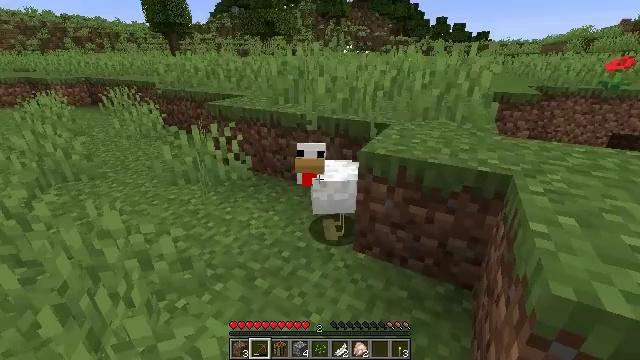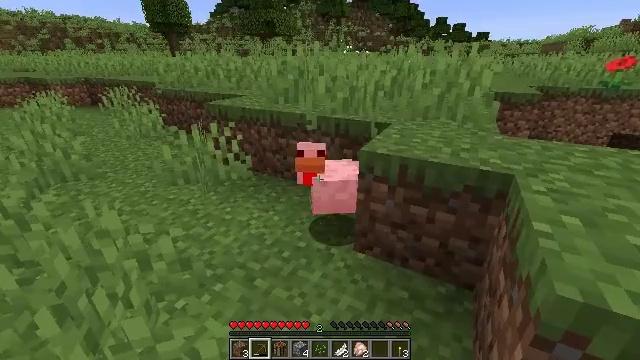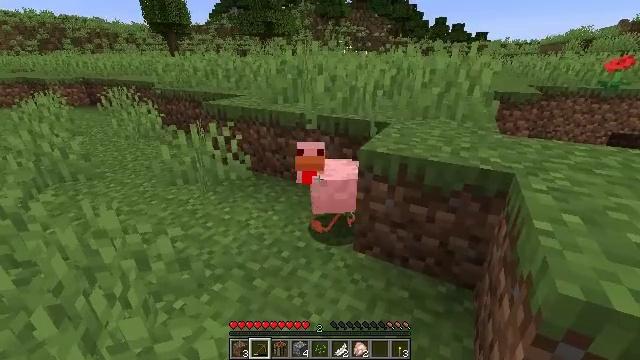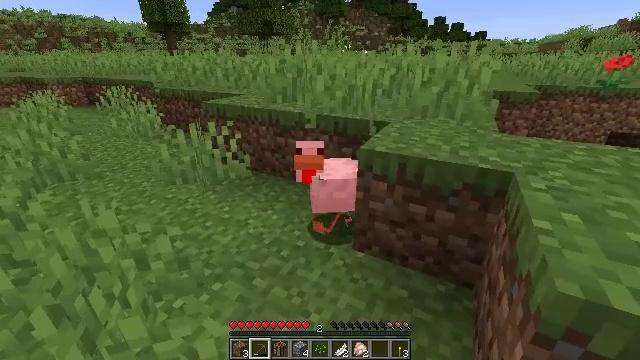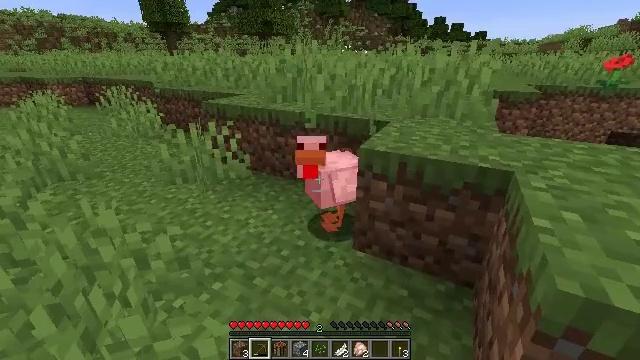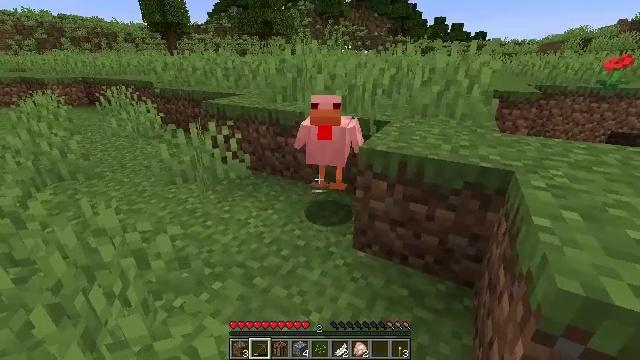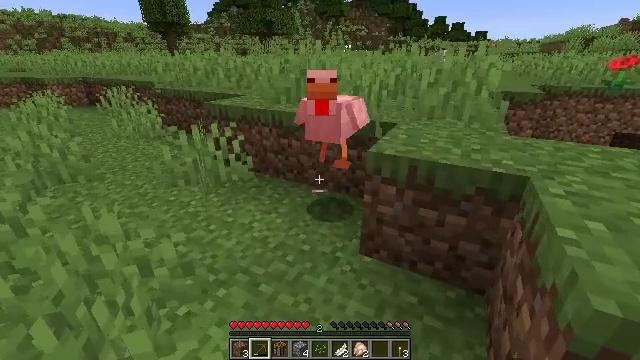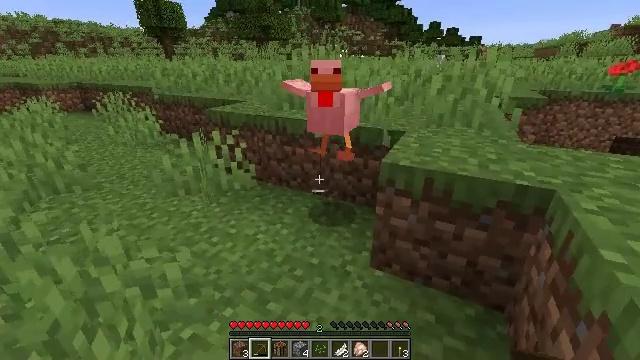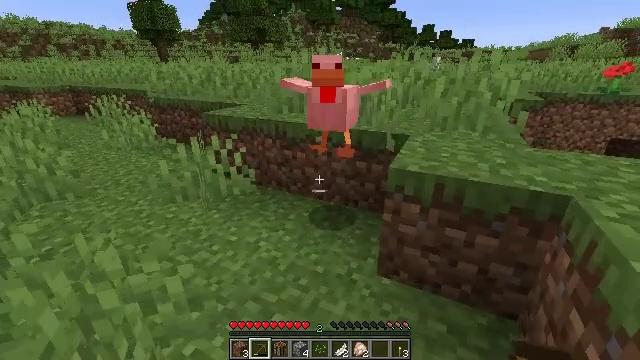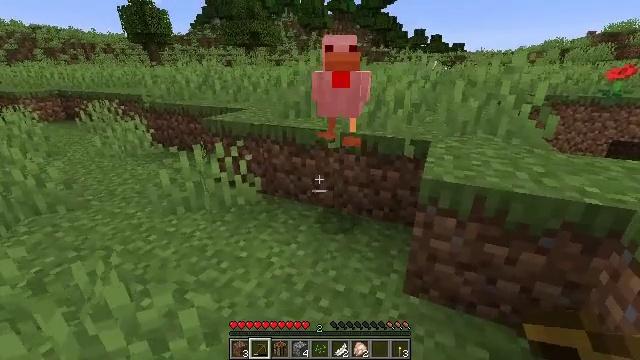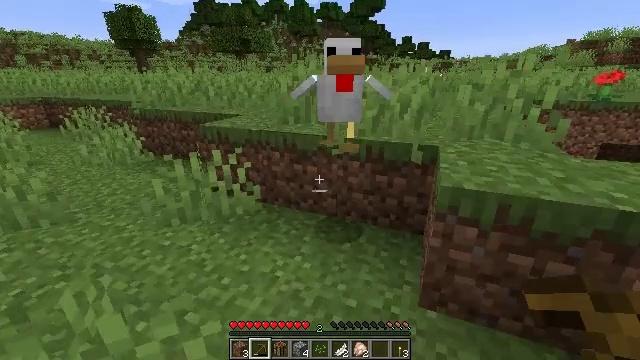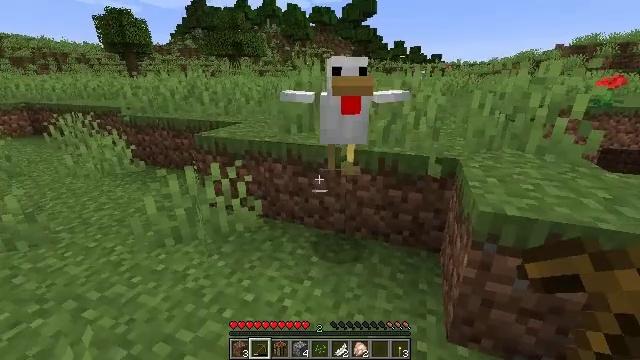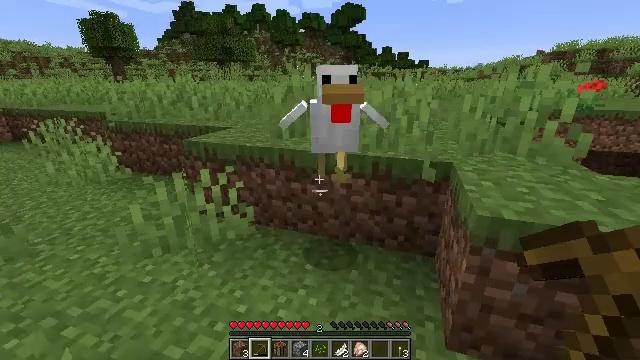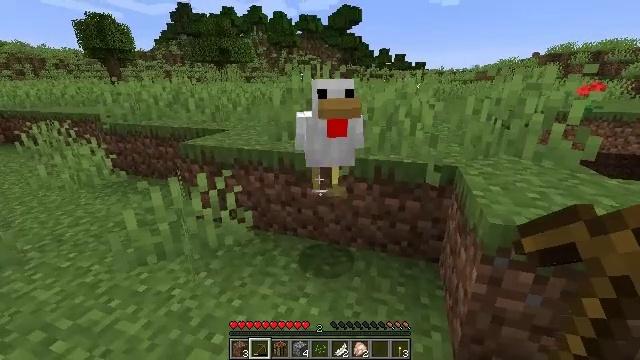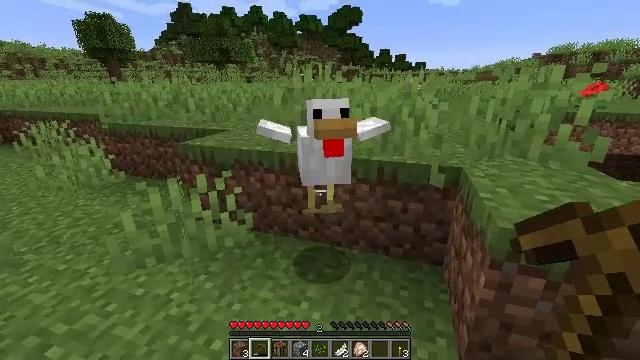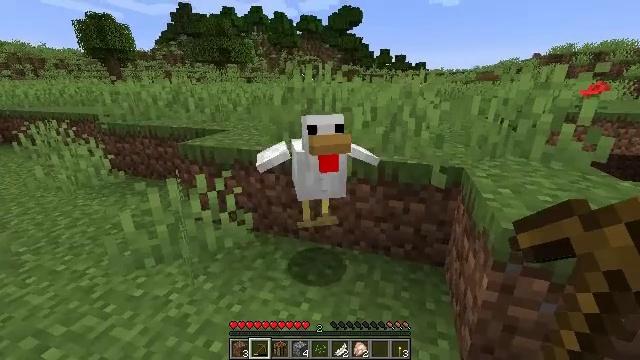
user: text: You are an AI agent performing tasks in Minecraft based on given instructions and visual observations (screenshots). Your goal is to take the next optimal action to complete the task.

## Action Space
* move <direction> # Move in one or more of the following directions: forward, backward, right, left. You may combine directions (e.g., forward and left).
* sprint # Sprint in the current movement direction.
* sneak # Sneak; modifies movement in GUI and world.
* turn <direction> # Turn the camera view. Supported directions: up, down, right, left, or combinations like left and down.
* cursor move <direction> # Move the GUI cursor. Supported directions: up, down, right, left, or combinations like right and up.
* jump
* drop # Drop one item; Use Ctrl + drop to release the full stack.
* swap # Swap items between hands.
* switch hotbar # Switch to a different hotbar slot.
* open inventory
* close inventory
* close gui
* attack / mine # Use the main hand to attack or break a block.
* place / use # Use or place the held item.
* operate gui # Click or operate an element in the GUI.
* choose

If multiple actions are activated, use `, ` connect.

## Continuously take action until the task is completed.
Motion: motion action
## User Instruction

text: Hunt a chicken.
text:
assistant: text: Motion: no_op
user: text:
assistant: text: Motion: no_op
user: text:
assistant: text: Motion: no_op
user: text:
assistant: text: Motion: no_op
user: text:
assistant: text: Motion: no_op
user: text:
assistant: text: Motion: move forward and move left
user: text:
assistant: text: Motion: move forward and move left
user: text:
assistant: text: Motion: move forward and move left, turn right
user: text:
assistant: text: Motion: move forward and move left, turn right
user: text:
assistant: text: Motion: move forward and move left, turn right and up
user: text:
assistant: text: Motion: move forward, turn right
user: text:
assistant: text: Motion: turn right
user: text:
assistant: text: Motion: no_op
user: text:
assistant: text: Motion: no_op
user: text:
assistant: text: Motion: no_op
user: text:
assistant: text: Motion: no_op
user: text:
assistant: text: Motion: no_op
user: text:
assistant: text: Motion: attack / mine
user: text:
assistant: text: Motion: attack / mine
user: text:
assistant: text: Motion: attack / mine
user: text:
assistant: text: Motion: no_op
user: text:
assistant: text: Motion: turn left
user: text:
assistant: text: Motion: no_op